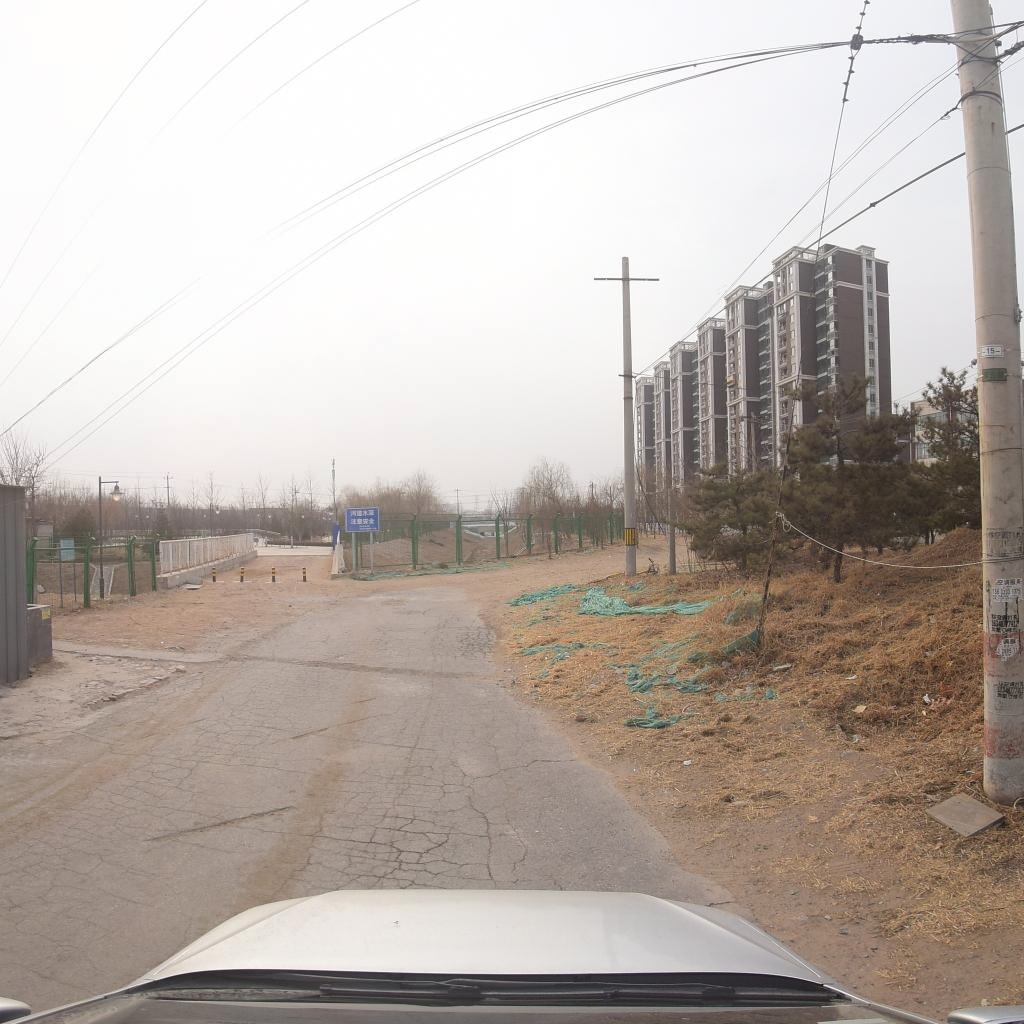
Region: Fengtai
Road damage annotations: alligator crack